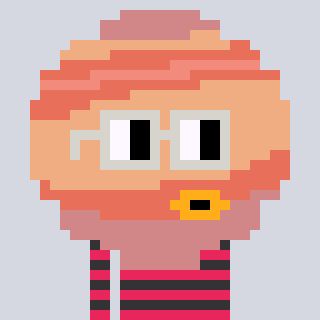
a pixel art character with square light gray glasses, a jupiter-shaped head and a grayscale-colored body on a cool background